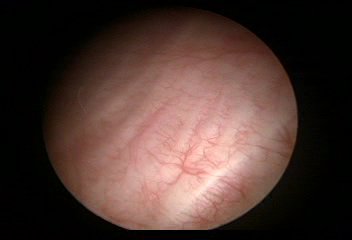
Modality: WLC
Class: Normal mucosa
Bladder cancer association: No